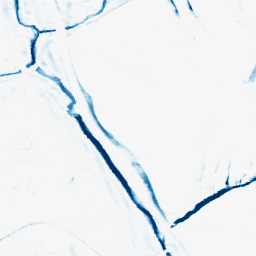
Category: morphological
Decomposition family: morphological_rect
Decomposition parameters: operation: closing
width: 10
height: 5
Upsampling method: sinc_hamming
Upsampling parameters: scale: 4
kernel_size: 8
Upsampling scale: 4